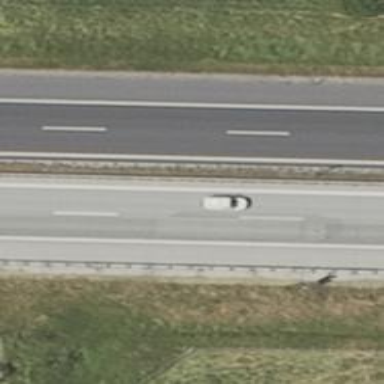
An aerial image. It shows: Asphalt motorway.